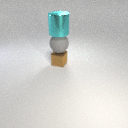
small brown metal cube below large gray rubber sphere